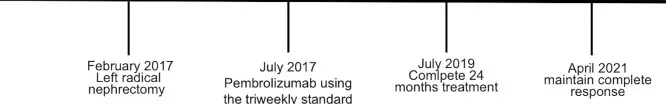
Timeline of the case.
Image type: chart (chart)